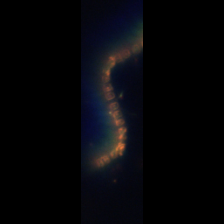
Taxon: Chaetoceros
Group: Diatoms